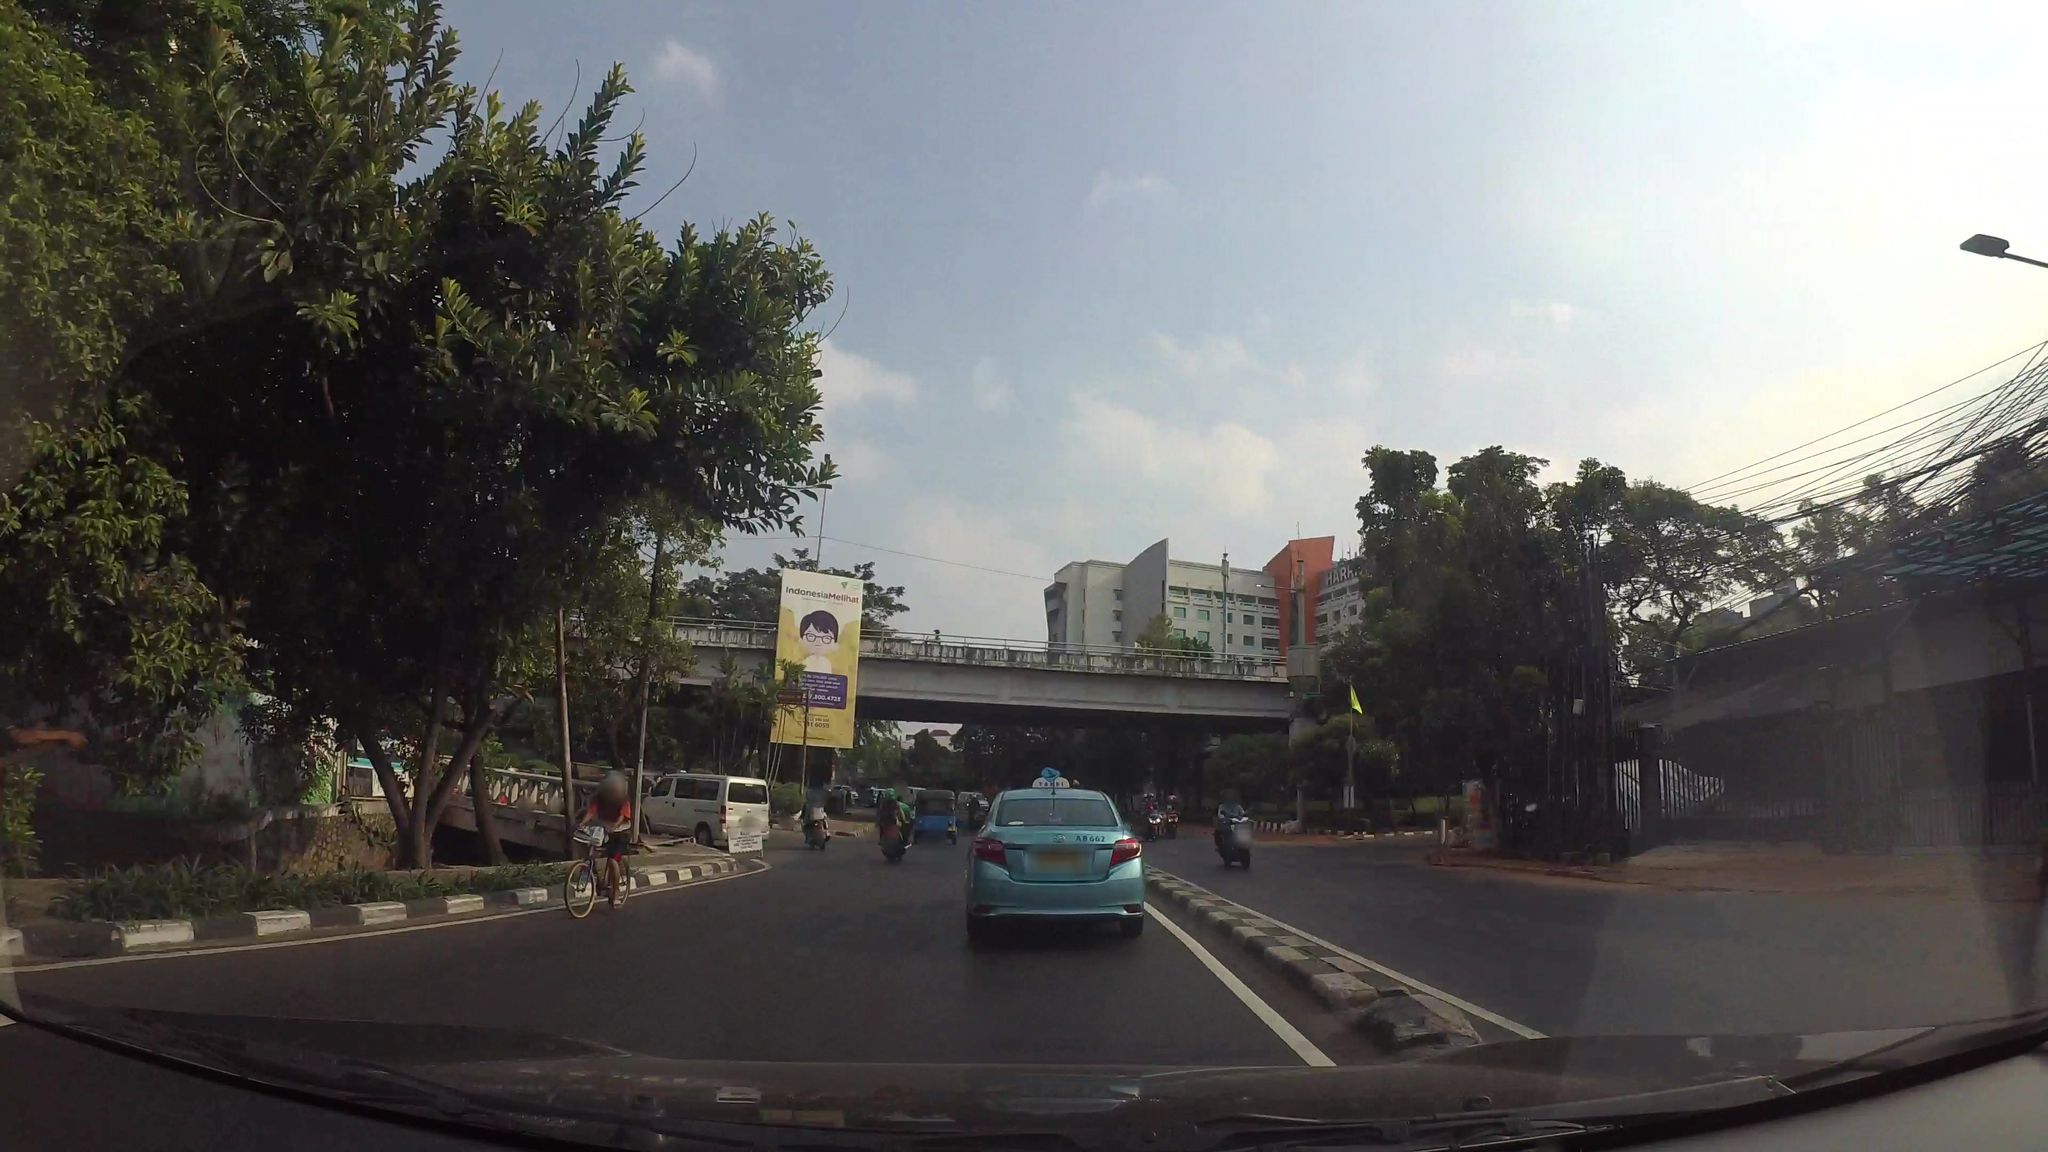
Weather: clear
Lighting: day
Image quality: good
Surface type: driving surface
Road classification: tertiary
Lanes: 1
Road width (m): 4
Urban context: urban centre
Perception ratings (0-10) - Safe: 2.8, Lively: 8.4, Beautiful: 3.34, Boring: 1.31, Depressing: 5.03, Wealthy: 5.36